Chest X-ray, PA view. Patient: 48 years old, sex F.
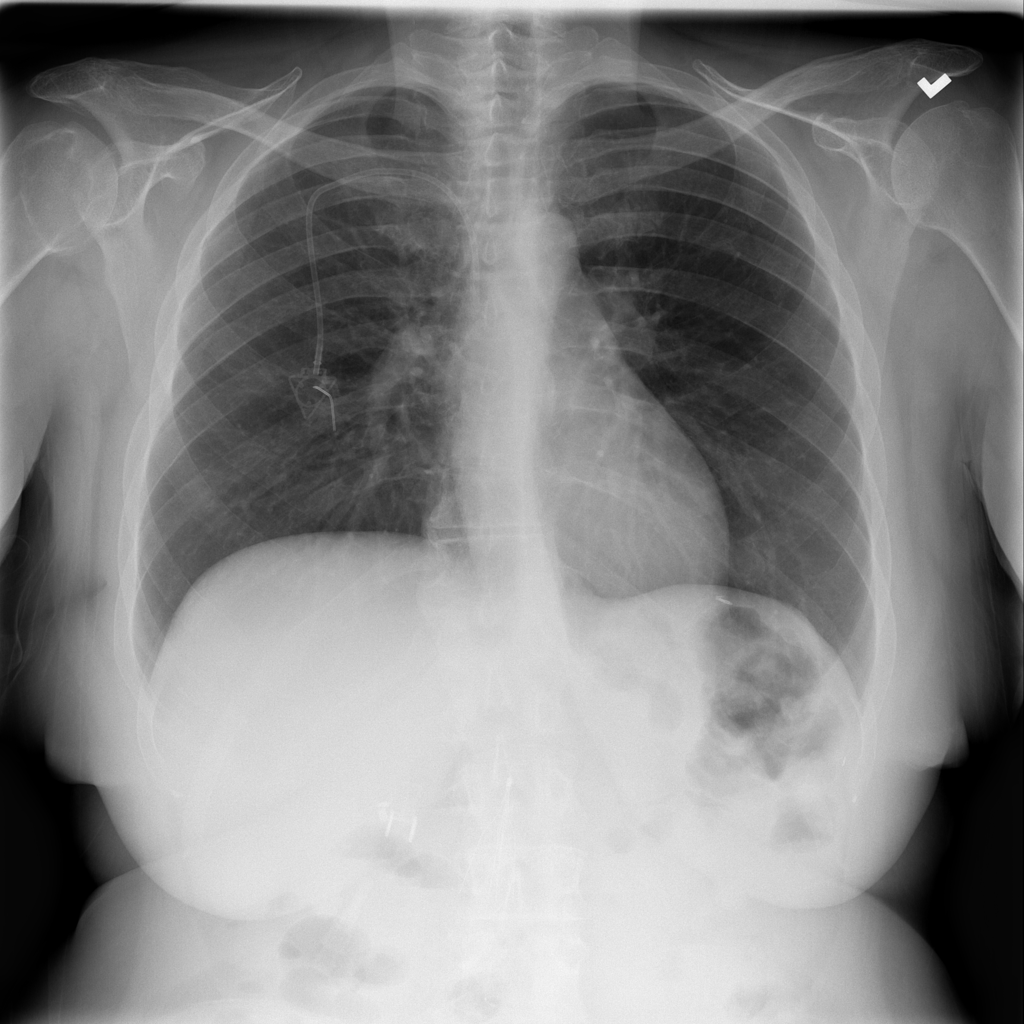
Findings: No Finding